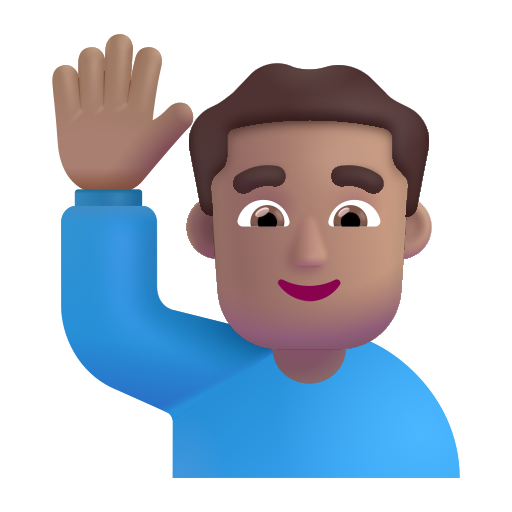
man raising hand color